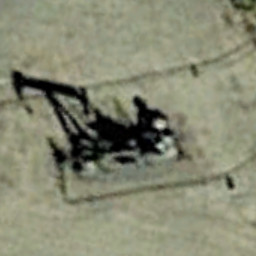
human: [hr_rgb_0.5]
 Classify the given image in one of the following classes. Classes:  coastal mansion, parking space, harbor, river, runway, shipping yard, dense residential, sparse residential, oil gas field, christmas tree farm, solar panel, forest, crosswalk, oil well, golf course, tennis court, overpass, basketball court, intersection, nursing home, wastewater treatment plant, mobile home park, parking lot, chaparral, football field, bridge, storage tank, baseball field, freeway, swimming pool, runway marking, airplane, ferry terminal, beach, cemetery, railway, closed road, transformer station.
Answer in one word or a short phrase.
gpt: oil well